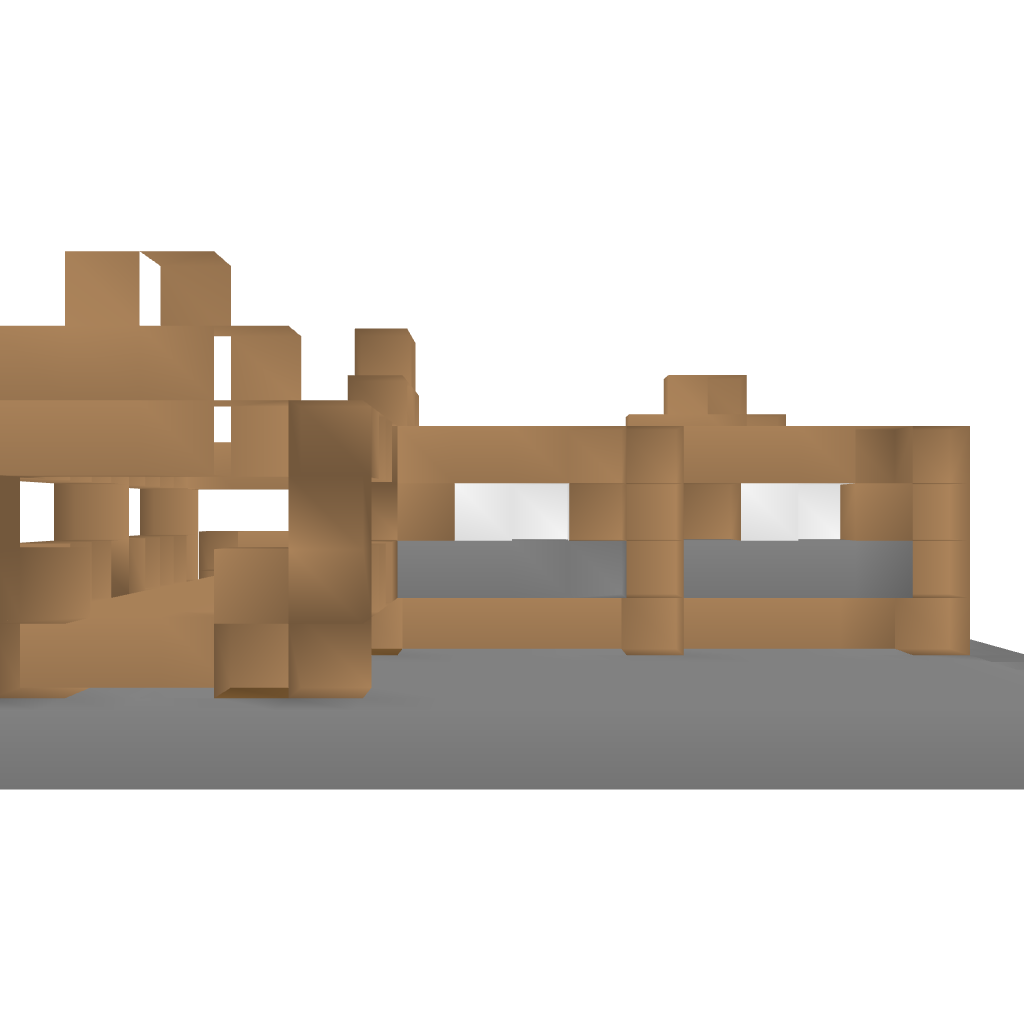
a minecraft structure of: Basic Dockhouse bad low quality